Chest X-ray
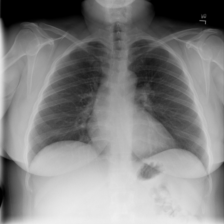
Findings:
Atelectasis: negative
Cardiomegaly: negative
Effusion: negative
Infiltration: negative
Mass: negative
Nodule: negative
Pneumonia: negative
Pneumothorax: negative
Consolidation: negative
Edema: negative
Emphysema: negative
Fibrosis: negative
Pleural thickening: negative
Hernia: negative